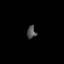
Tissue: lung
Cell type: Endothelial cells
Senescence score: 0.5691
Nuclear area (px): 107
Mean DAPI intensity: 82.514